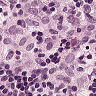
Metastatic tissue present: no